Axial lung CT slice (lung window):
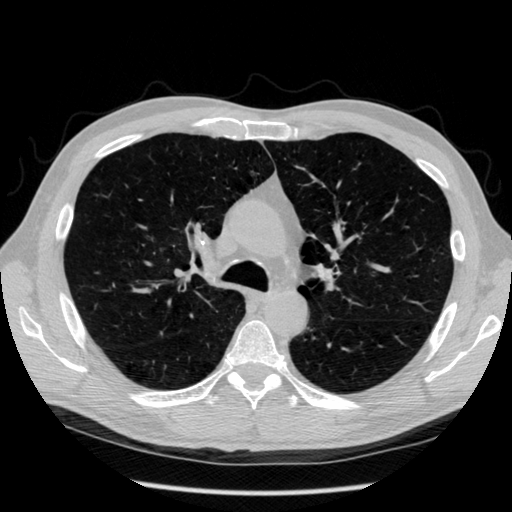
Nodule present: no